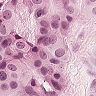
Metastatic tissue present: yes